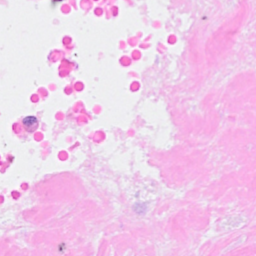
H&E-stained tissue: Breast